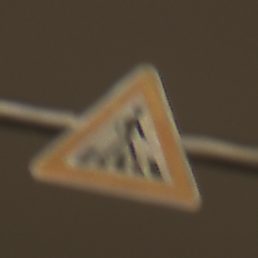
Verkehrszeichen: FussgaengerueberwegLinks
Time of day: Night
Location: Outdoor (Urban)
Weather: Overcast
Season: NotSpecified
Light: Artificial